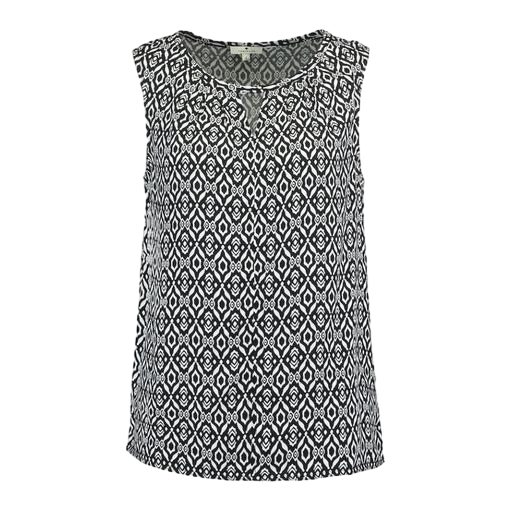
black v-neck printed tank top, black sleeveless printed keyhole top, black and white patterned tank top, white background